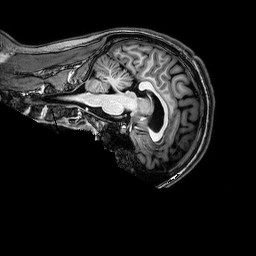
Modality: T1w
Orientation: sagittal
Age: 17
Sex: male
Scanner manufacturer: philips
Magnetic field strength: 3 T
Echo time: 0.0038 s